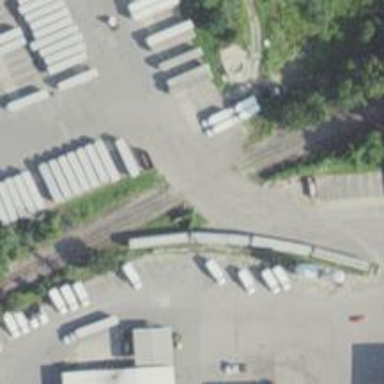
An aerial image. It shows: Railway siding with rails.